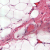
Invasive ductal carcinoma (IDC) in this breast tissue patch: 0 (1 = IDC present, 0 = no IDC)